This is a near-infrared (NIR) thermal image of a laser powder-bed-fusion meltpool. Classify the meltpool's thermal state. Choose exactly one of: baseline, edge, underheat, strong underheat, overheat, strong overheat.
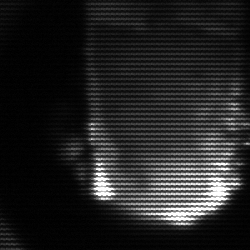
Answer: baseline